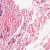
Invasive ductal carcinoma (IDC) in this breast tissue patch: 0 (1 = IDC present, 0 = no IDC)